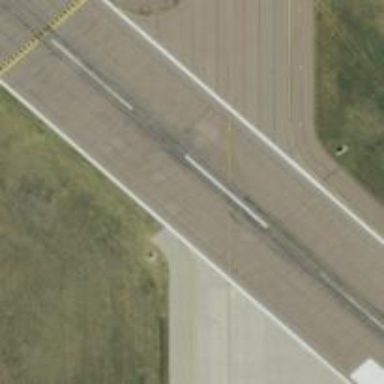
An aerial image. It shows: Image of taxiway at airport.